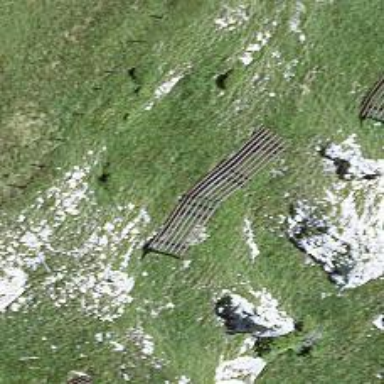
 designed to mitigate snow accumulations in specific area."